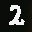
Label: 2